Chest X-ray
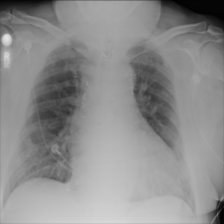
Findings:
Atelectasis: positive
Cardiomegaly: negative
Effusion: negative
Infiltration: negative
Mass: negative
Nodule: negative
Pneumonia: negative
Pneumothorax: negative
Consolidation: negative
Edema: negative
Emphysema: negative
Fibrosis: negative
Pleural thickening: negative
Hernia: negative